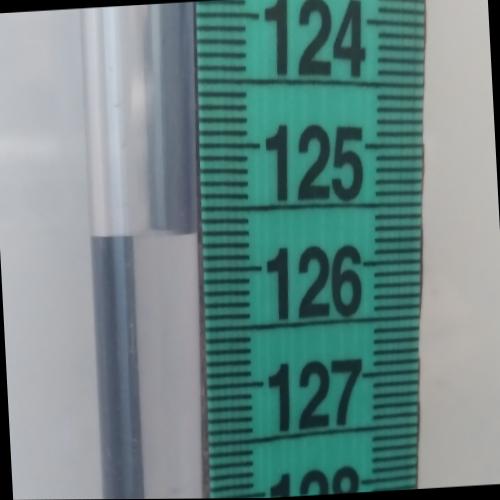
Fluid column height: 125.7 cm